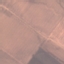
Land use / land cover: AnnualCrop